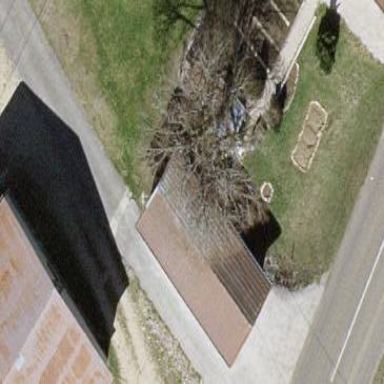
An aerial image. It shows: Garage.